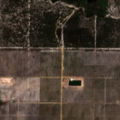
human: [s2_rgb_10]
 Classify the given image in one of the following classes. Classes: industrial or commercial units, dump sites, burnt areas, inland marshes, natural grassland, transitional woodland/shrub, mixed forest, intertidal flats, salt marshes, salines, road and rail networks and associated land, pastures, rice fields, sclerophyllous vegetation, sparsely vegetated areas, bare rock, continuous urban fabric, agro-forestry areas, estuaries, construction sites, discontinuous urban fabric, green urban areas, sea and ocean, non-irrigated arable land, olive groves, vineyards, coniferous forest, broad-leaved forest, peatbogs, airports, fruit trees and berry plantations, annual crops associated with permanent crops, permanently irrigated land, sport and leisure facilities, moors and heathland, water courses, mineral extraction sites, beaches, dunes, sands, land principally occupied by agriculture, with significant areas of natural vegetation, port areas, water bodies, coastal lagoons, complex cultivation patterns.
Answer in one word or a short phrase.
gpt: continuous urban fabric